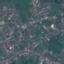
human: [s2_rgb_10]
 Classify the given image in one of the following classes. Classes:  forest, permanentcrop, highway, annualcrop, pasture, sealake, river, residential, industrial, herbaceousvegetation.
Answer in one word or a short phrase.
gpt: Residential